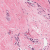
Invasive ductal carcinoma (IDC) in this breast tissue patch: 1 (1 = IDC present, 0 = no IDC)